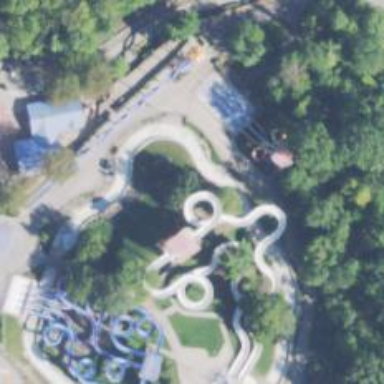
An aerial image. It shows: Bridge leading to water slide attraction.